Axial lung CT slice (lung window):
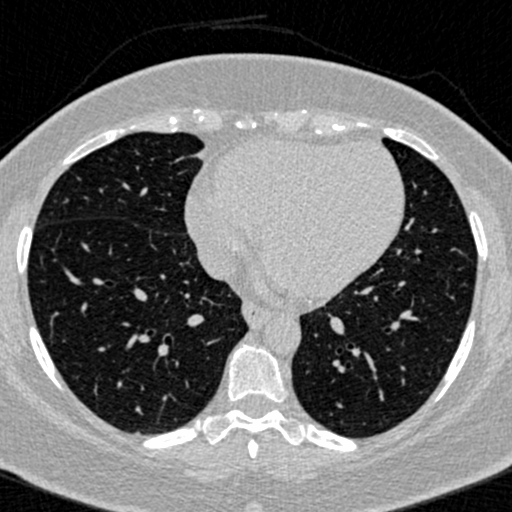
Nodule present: no